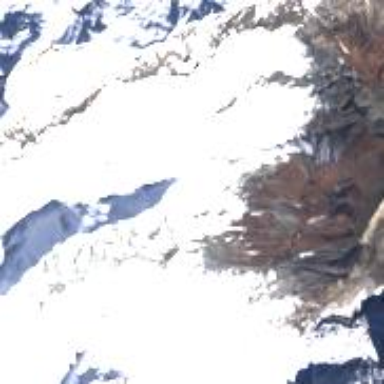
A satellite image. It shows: Stunning view of glacier.